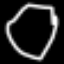
Label: octagon